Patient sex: F
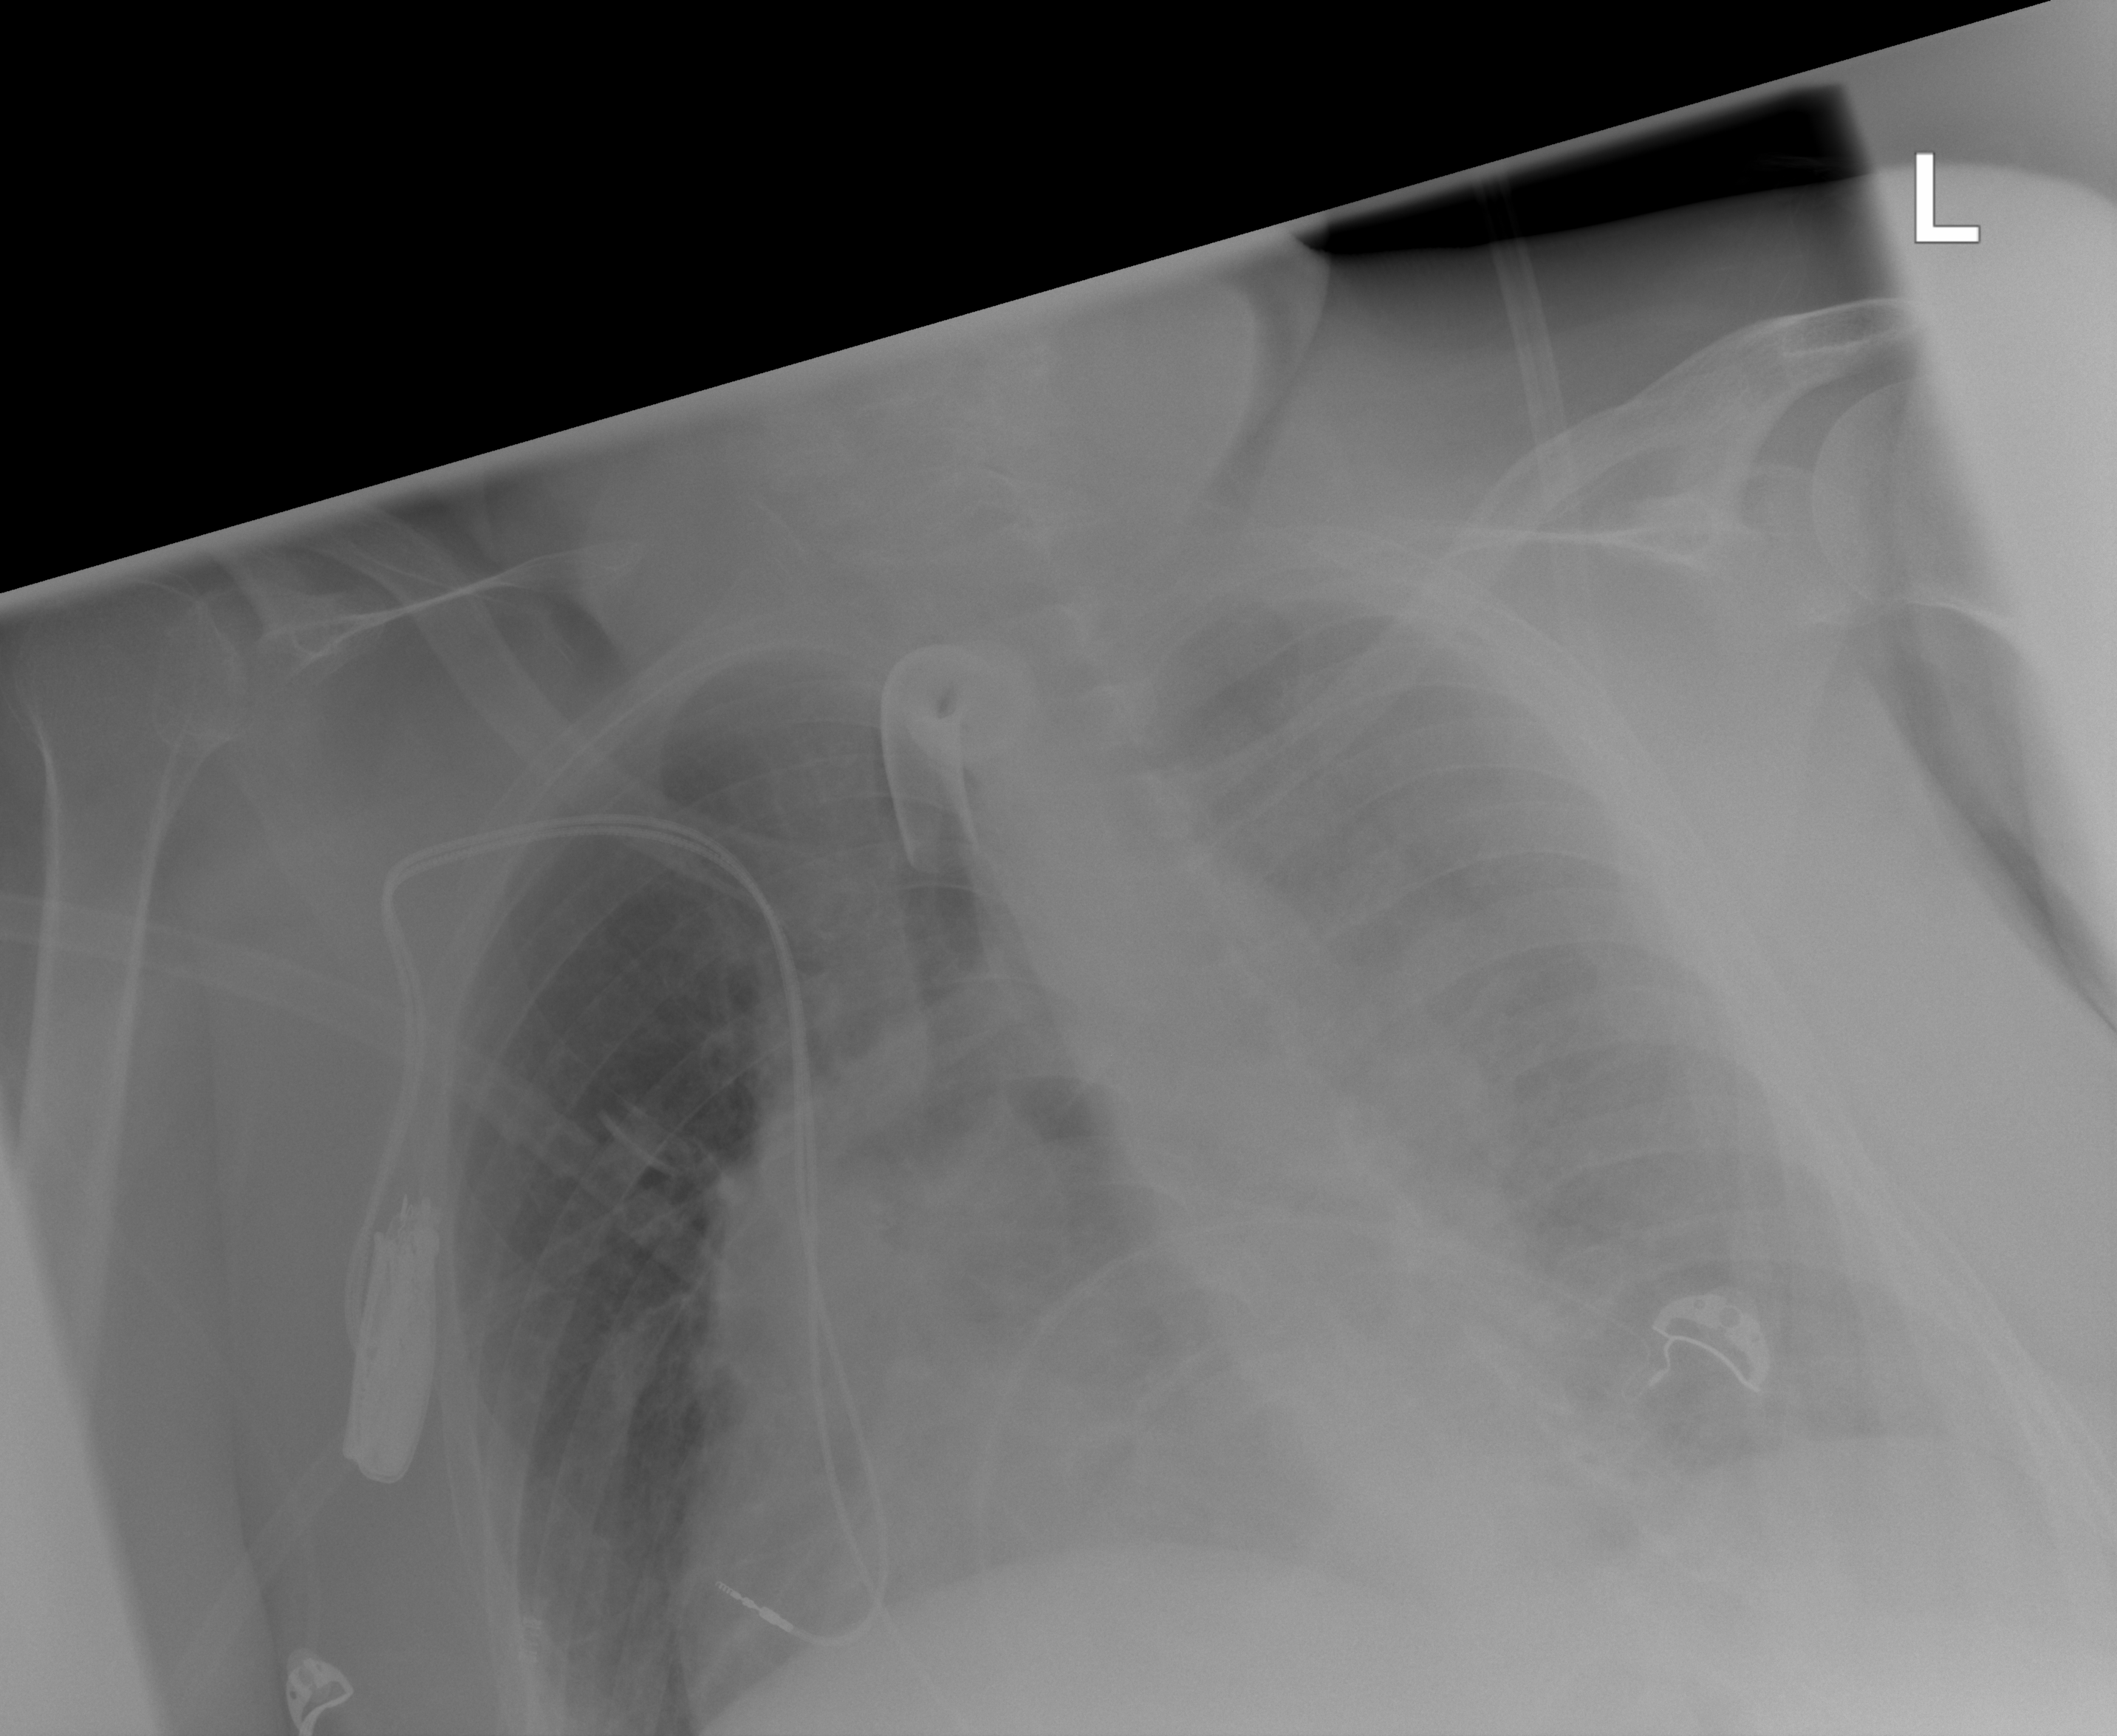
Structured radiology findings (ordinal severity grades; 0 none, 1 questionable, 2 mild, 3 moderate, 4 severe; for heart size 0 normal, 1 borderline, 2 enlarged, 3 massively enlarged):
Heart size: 2
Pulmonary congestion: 2
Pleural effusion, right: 0
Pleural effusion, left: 2
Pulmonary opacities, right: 0
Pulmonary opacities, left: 2
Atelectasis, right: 0
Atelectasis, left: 2